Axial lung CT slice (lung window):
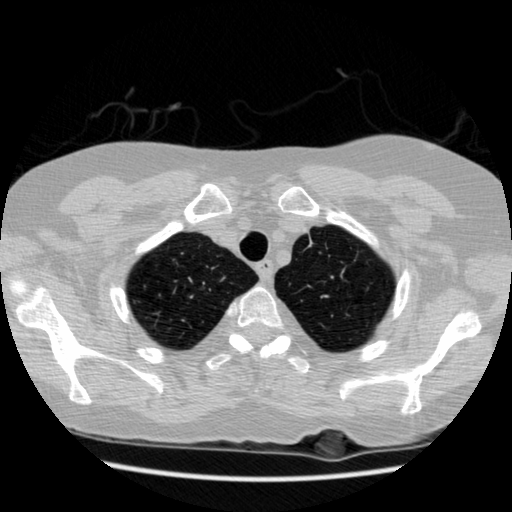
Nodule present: no